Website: apple
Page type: payment
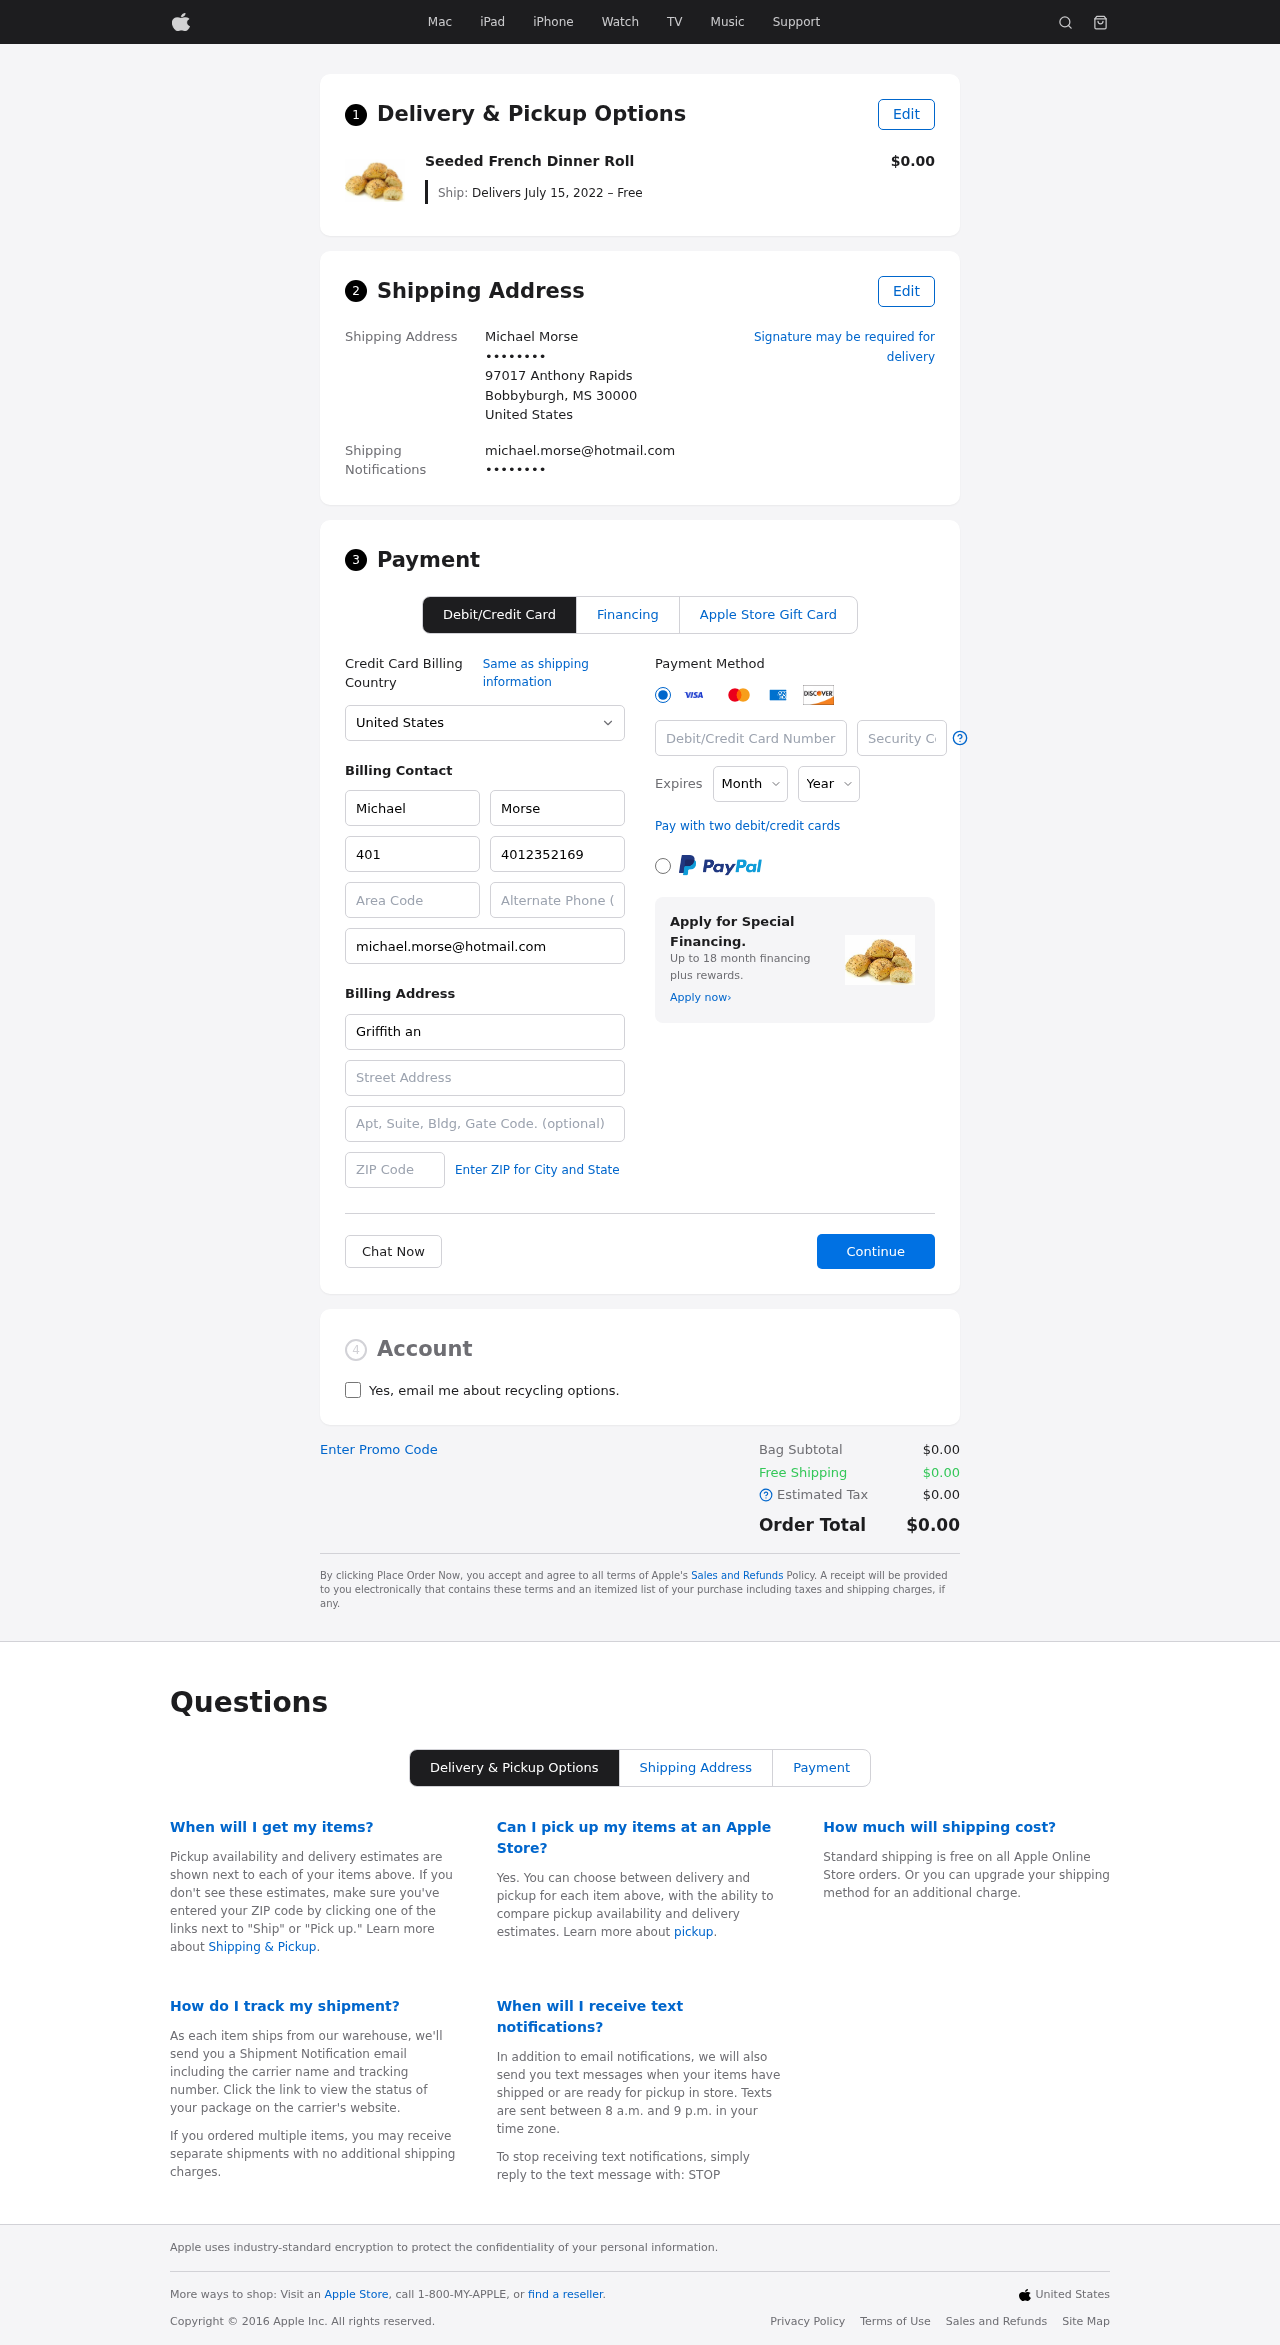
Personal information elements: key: PII_CARD_CVV
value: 2368
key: PII_CARD_EXPIRY_MONTH
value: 09
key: PII_CARD_EXPIRY_YEAR
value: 30
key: PII_CARD_NUMBER
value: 3787 8509 7787 915
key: PII_CITY_STATE_ZIP
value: Bobbyburgh, MS 30000
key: PII_COMPANY
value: Griffith and Sons
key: PII_COUNTRY
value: United States
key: PII_EMAIL
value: michael.morse@hotmail.com
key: PII_EMAIL2
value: michael.morse@hotmail.com
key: PII_FIRSTNAME
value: Michael
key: PII_FULLNAME
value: Michael Morse
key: PII_LASTNAME
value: Morse
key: PII_PHONE3
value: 4012352169
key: PII_PHONE_AREA
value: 401
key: PII_POSTCODE2
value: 16684
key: PII_SECURITY_CODE
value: VU07
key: PII_STREET
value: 97017 Anthony Rapids
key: PII_STREET2
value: Apt. 436
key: PII_PHONE
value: ••••••••
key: PII_PHONE2
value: ••••••••
Product elements: key: PRODUCT1_NAME
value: Seeded French Dinner Roll
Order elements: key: ORDER_DELIVERY_DATE
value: Delivers July 15, 2022 – Free
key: ORDER_SUBTOTAL
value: $0.00
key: ORDER_SHIPPING_COST
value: $0.00
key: ORDER_TAX
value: $0.00
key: ORDER_TOTAL
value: $0.00